Question: i have a simple tex file. when i compile it with '$ pdflatex test.tex' it generates a pdf. the table of contents has clickable links but they don't work!
the page numbering is correct, but when i click a line it directs me to the wrong page.
has anyone an idea how i can fix it?
here is my code:
'''
\documentclass[12pt,titlepage]{scrartcl}
\usepackage[nottoc,numbib]{tocbibind}
\usepackage{graphicx}
\usepackage[section]{placeins}
\usepackage{float}
\usepackage{amsmath}
\usepackage[autostyle=false,german=quotes]{csquotes} %% for \enquote{}
\usepackage[ngerman]{babel}
\usepackage[utf8]{inputenc}
\usepackage{listings}
\usepackage[]{hyperref}
\title{test}
\author{me}
\date{\today}
\begin{document}
\pagenumbering{roman}
\begin{titlepage}
\maketitle
\end{titlepage}
\setcounter{section}{-1}
\section[]{Abstract}
blabla bla
\newpage
\tableofcontents
\newpage
\pagenumbering{arabic}
\part{part1}
\setcounter{section}{-1}
\section[]{Abstract}
\section{sec a 1}
bla bla
\subsection{sec a 1.1}
bla blub
\section{sec a 2}
\newpage
\part{part2}
\setcounter{section}{-1}
\section[]{Abstract}
\section{sec b 1} % the toc entry for this section points to page 1 but it is on page 2
blub blub
\section{sec b 2} % the toc entry for this section points to page 1 but it is on page 2
blub blub
\subsection{sec b 2.1} % the subsection in the toc points to the right 2nd page!
\end{document}
'''
and here you see the toc. as you can see, the mouse over hint tells that the link points to page 1 but the number on the right says it is on page 2.

thanks in advance.
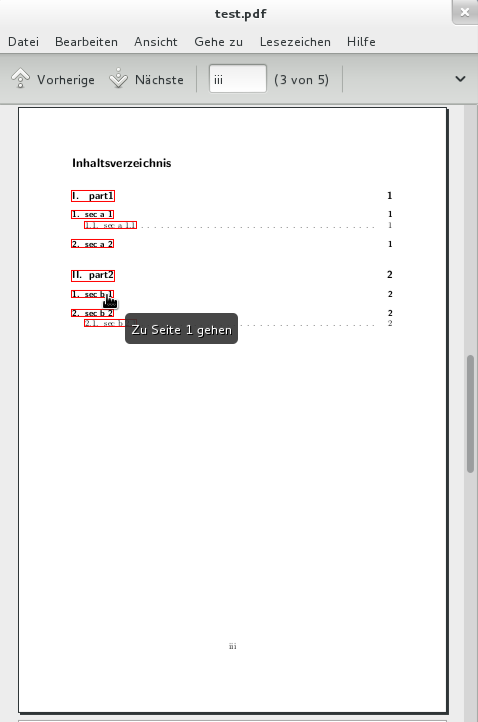
Answer: Whenever you reuse a <URL> counter that could make its way into a link, duplicate hyperlinks occur. Visually this is fine, but internal to the document, the jumps are ambiguous. So, you need to provide 'hyperref' some help.
The way to circumvent this problem and provide 'hyperref' some assistance is to add to your preamble
'''
enewcommand{ heHsection}{ hepart.section. hesection}
'''
after loading 'hyperref'. The above prepends ' hepart.' to the 'hyperref'-related '\section' link. Since the re-use of '\section' counters is based on your use of '\part's, this addition will make for a unique link and remove ambiguous destinations.